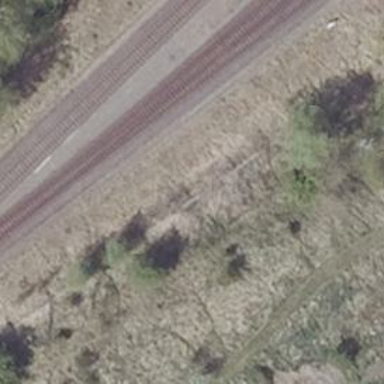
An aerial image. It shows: Railway switch with turnout to the right.